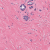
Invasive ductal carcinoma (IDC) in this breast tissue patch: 0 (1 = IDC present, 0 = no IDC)